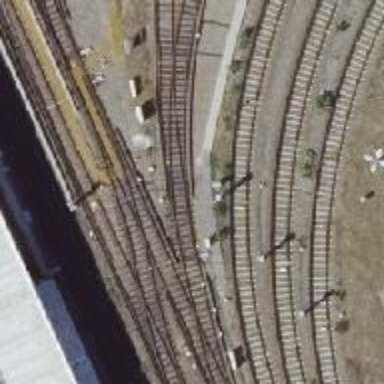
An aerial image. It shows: Yard area used for services next to electrified rail track with overhead electrification.